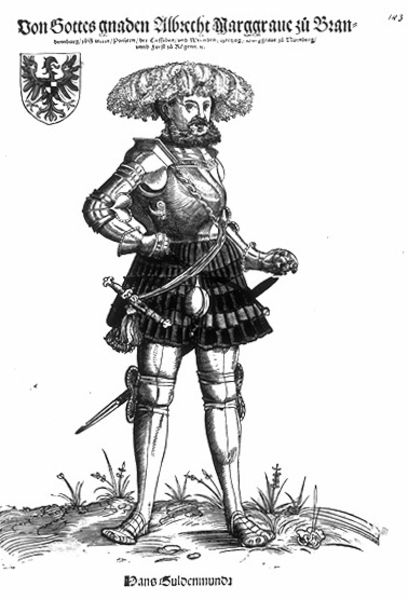
Titel: Bildnis des Markgrafen Albrecht von Brandenburg
Künstler: Erhard Schön
Institution: (Seriendruck)
Schlagwörter: adler, feder, gott, hand, mann, vogel, wasser, weiß, blumen, geste, grau, handschuh, handschuhe, hut, schwarz, zeichnung, gras, gürtel, wiese, rock, schleife, bart, flasche, arm, federn, mensch, messer, stehen, steine, vollbart, bildnis, herr, portrait, porträt, erde, halme, figur, stehend, adel, renaissance, federhut, kopfbedeckung, taille, füße, schrift, alter mann, schuhe, kette, grafik, graphik, könig, deutsch, quaste, ellenbogen, strümpfe, schild, buch, druck, stich, schwert, säbel, uniform, waffen, buchstaben, soldat, waffe, beschriftung, worte, abzeichen, degen, helm, stiefel, beutel, krause, ritter, fürst, rüstung, buchdruck, ganzfigur, wappen, scharnier, hüfte, dolch, mittelalter, wams, greif, adliger, kupferstich, abbildung, graf, schnabelschuhe, von, frühe neuzeit, neuzeit, albrecht, frühe, gottes, buschen, brandenburg, wamst, federbuschen, eierbecher, schamkapsel, don quichotte, gnaden, von gottes gnaden, gottes gnaden, r, schwert+, +handschuh, marggraue, lustige kopfbedeckung, rpstung